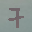
Label: 7